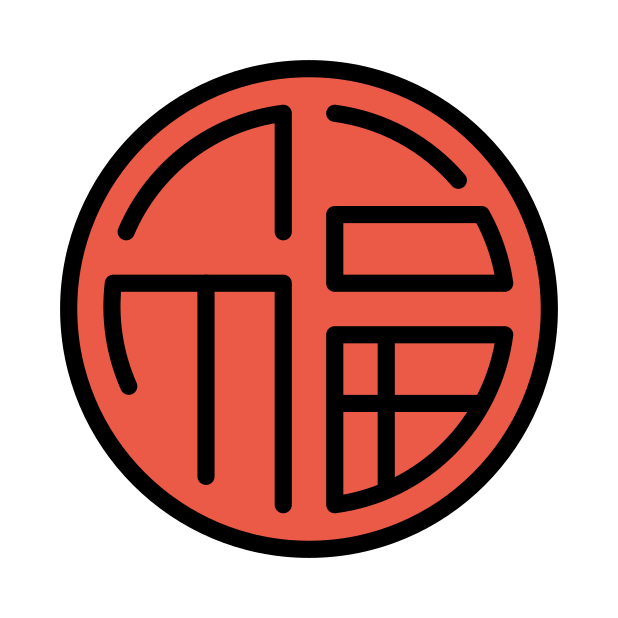
Emoji: 🉠
Name: rounded symbol for fu
Unicode: 0x1f260